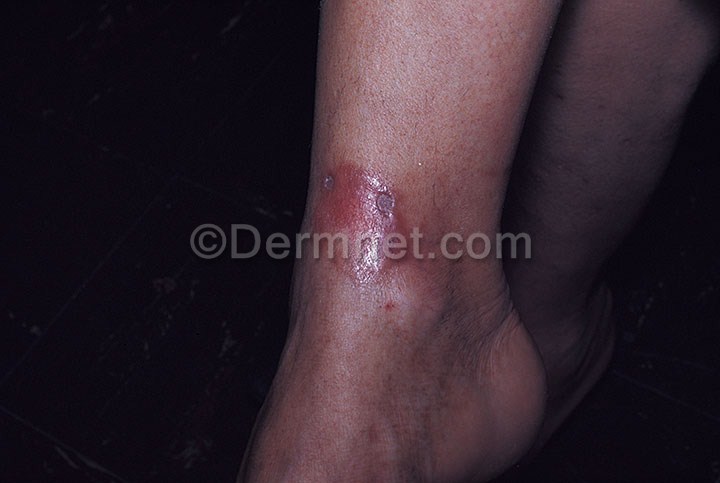
Disease: Systemic Disease